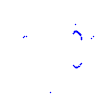
Particle: proton